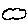
Label: cloud